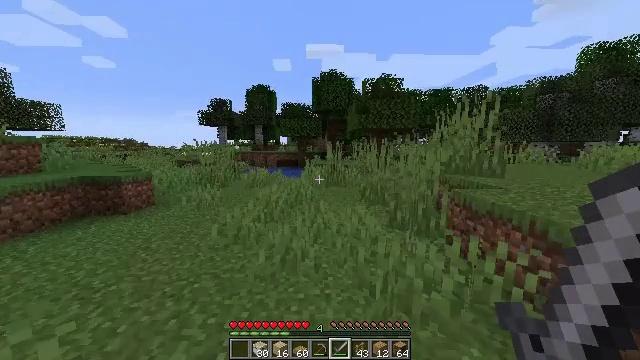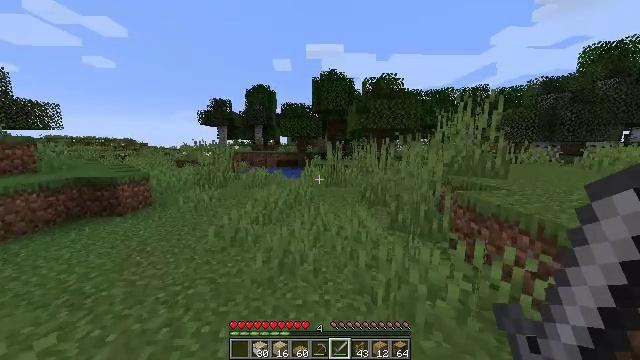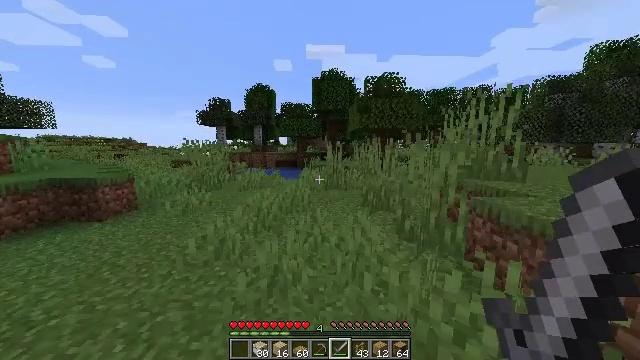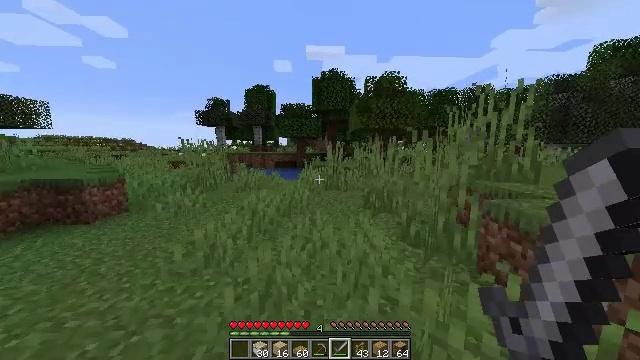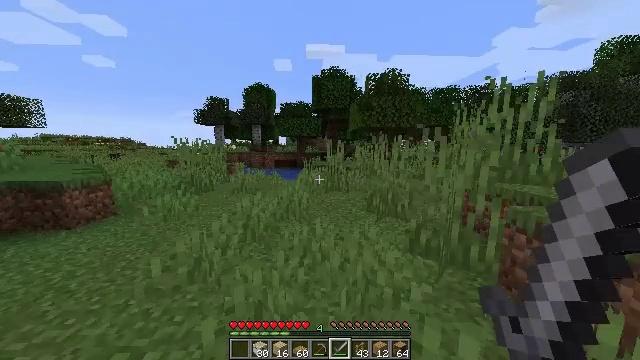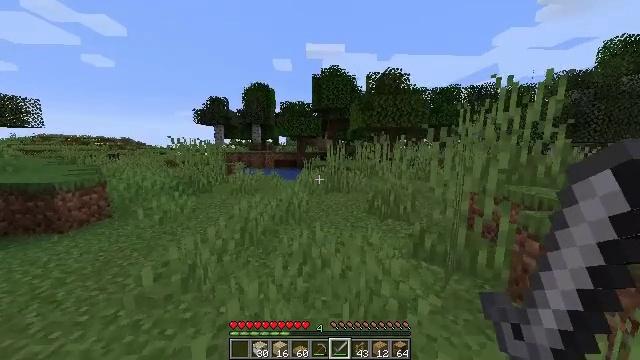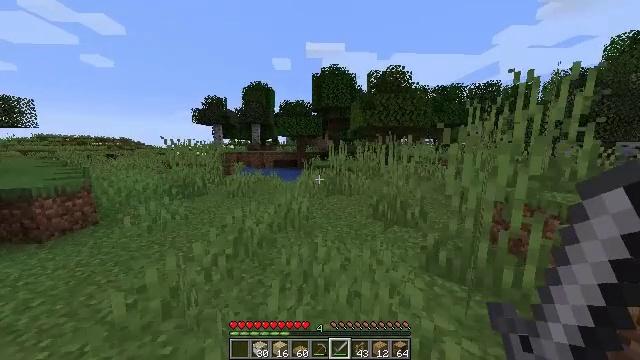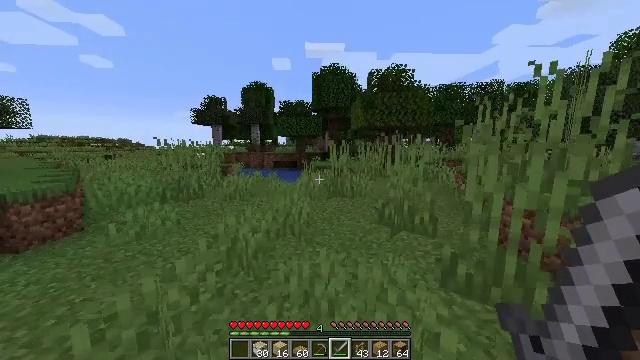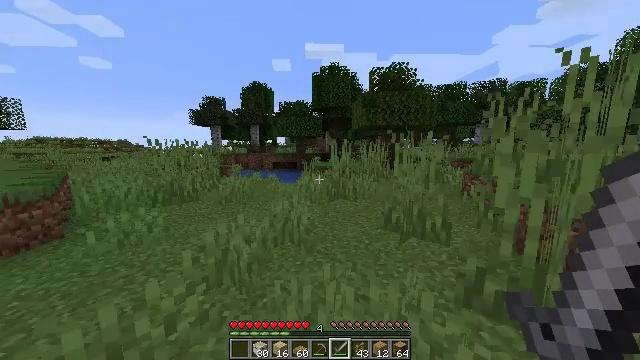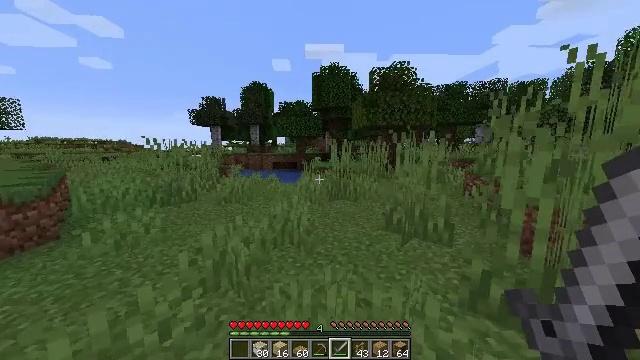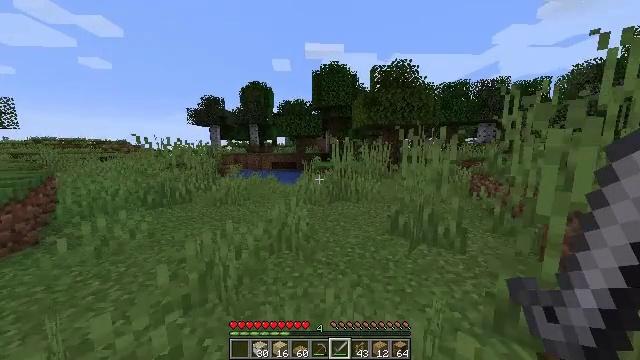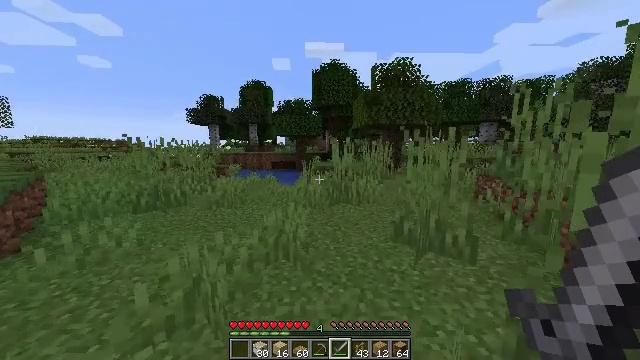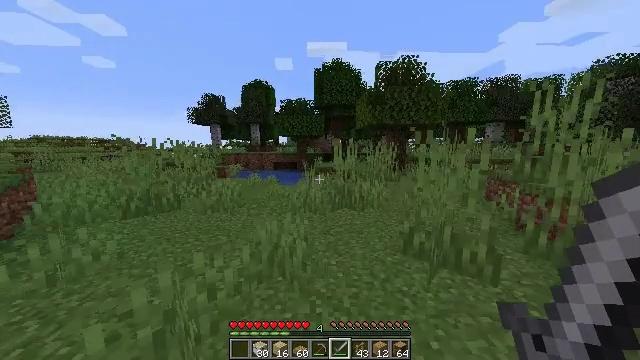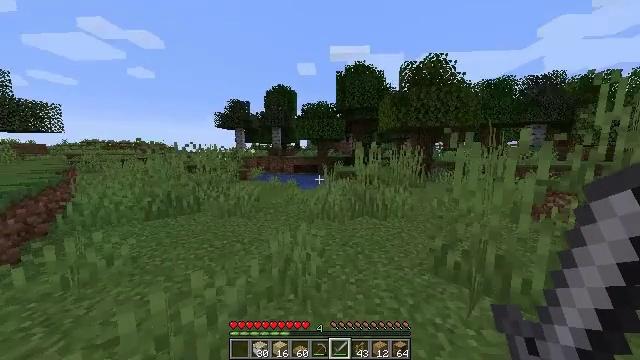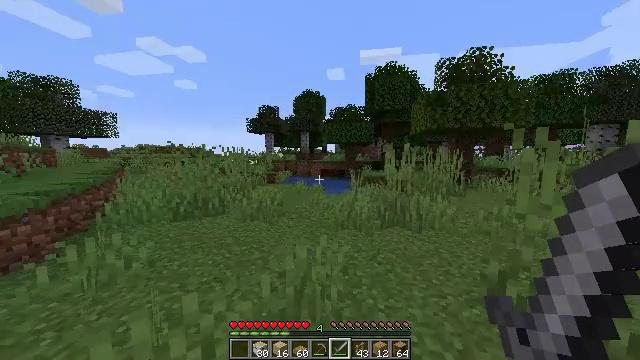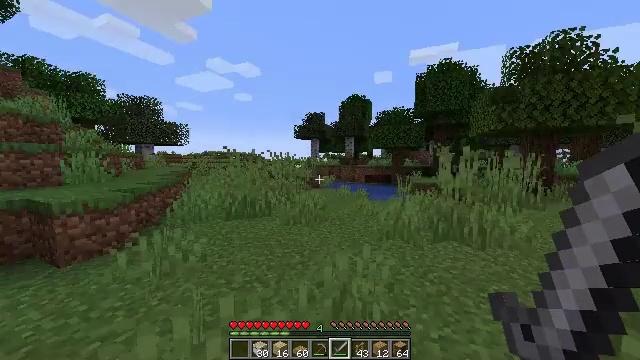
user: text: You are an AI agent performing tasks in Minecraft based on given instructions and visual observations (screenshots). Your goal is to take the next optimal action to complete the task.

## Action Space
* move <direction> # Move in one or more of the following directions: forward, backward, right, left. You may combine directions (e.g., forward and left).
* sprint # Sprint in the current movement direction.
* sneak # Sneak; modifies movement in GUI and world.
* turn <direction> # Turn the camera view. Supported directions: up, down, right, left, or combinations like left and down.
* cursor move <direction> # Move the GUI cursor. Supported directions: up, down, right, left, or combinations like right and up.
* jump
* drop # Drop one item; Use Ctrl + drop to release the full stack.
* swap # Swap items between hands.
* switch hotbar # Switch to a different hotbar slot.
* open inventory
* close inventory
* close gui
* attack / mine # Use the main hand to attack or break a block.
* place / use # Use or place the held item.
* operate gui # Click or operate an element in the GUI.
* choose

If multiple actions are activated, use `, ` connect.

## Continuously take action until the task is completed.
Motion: motion action
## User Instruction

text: Mine the sugar cane near rivers.
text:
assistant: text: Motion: move forward, sprint
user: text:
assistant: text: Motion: move forward, sprint
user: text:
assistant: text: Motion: move forward, sprint
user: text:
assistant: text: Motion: move forward, sprint
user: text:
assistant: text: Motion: move forward, sprint
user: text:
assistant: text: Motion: move forward, sprint
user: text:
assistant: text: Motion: move forward, sprint
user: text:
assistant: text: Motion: move forward, sprint
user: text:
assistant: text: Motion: move forward, sprint
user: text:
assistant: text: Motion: move forward, sprint
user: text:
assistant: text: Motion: move forward, sprint
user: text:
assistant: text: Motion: move forward, sprint
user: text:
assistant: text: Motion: move forward, sprint, turn left
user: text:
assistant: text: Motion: move forward, sprint, turn left
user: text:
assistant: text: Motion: move forward, sprint, turn left and up
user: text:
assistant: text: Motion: move forward, sprint, turn left
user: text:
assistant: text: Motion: move forward, sprint, turn left
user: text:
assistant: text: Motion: move forward, sprint, turn left
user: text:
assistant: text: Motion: move forward, sprint, turn left
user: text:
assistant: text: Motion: move forward, sprint, turn left
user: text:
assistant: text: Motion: move forward, sprint
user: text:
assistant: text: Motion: move forward, sprint
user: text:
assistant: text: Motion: move forward, sprint
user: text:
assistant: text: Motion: move forward, sprint
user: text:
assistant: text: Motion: move forward, sprint
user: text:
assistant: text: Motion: move forward, sprint
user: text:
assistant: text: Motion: move forward, sprint
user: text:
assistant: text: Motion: move forward, sprint
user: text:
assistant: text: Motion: move forward, sprint
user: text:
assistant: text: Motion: move forward, sprint